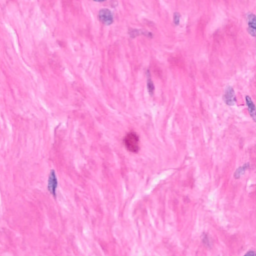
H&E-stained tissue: Breast